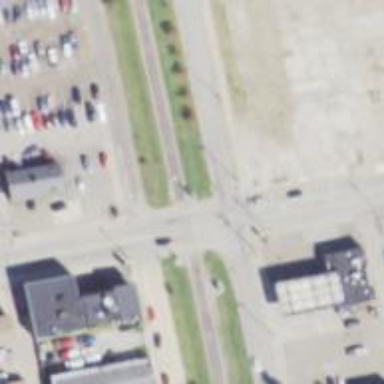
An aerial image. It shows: Railway level crossing.